Field crop: maize
Growth stage: 2
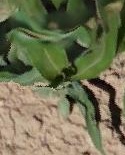
Species: maize